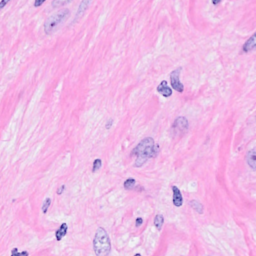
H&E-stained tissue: Breast